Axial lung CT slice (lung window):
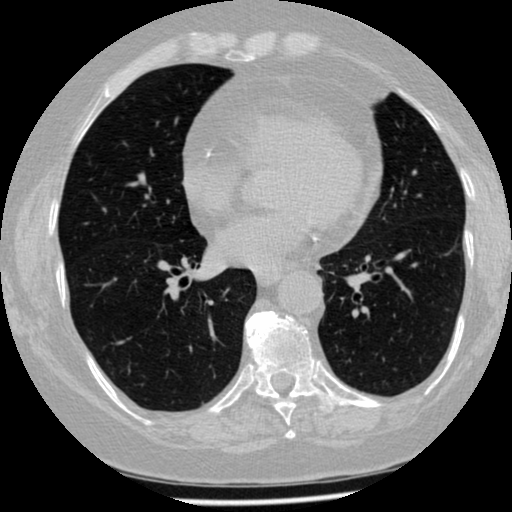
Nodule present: no